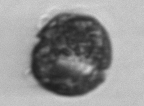
Label: Alexandrium_catenella